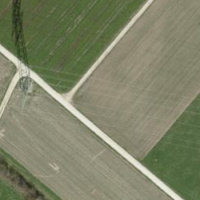
EUNIS habitat code: 52
Species observed at this site:
Argentina anserina